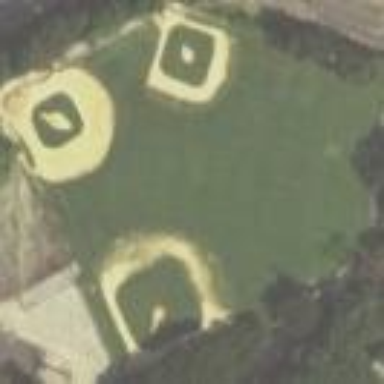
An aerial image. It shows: Baseball pitch for leisure land.